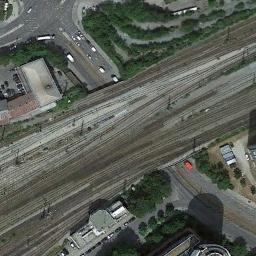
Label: railway